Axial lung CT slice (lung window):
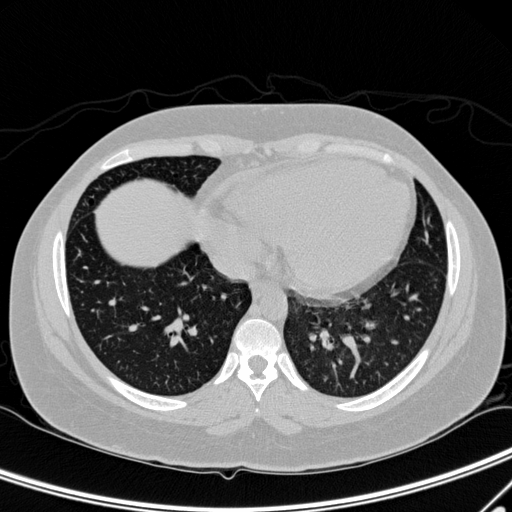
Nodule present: no